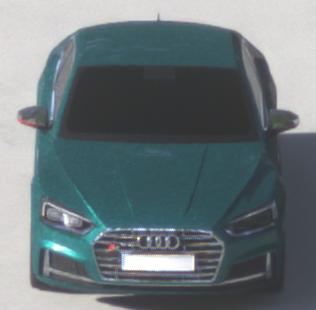
Make: Audi
Model: S5 Sportback
Detailed model: 8T Facelift
Model produced from: 2011
Model produced until: 2016
Doors: 5
Color: blue
Road condition: dry road
Daytime: morning or afternoon
Contrast: low contrast